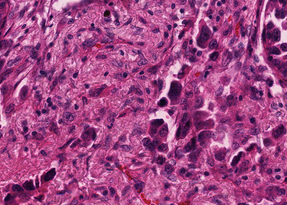
Tumor epithelial tissue: yes
Tumor-associated stroma tissue: yes
Normal tissue: no